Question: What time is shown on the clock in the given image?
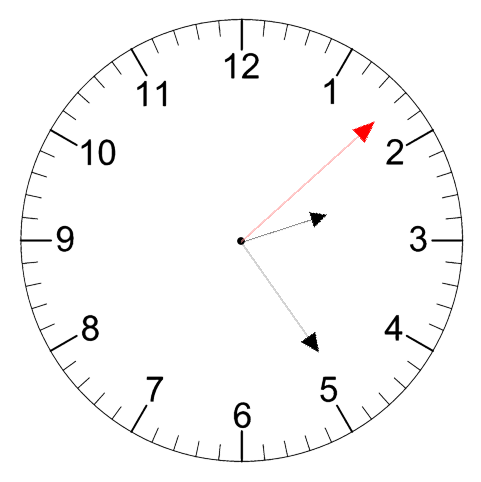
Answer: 02:24:08